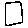
Label: square